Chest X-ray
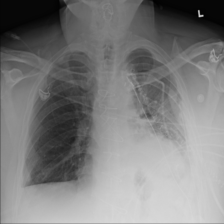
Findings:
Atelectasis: negative
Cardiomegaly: negative
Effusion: negative
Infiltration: negative
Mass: negative
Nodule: negative
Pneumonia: negative
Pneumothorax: negative
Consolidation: negative
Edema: negative
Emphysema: negative
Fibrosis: negative
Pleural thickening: negative
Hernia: negative